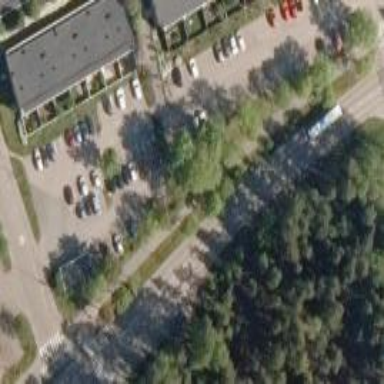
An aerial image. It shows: Parking area with surface.